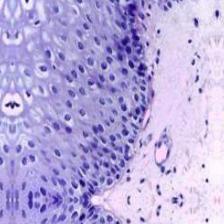
Diagnosis: Normal